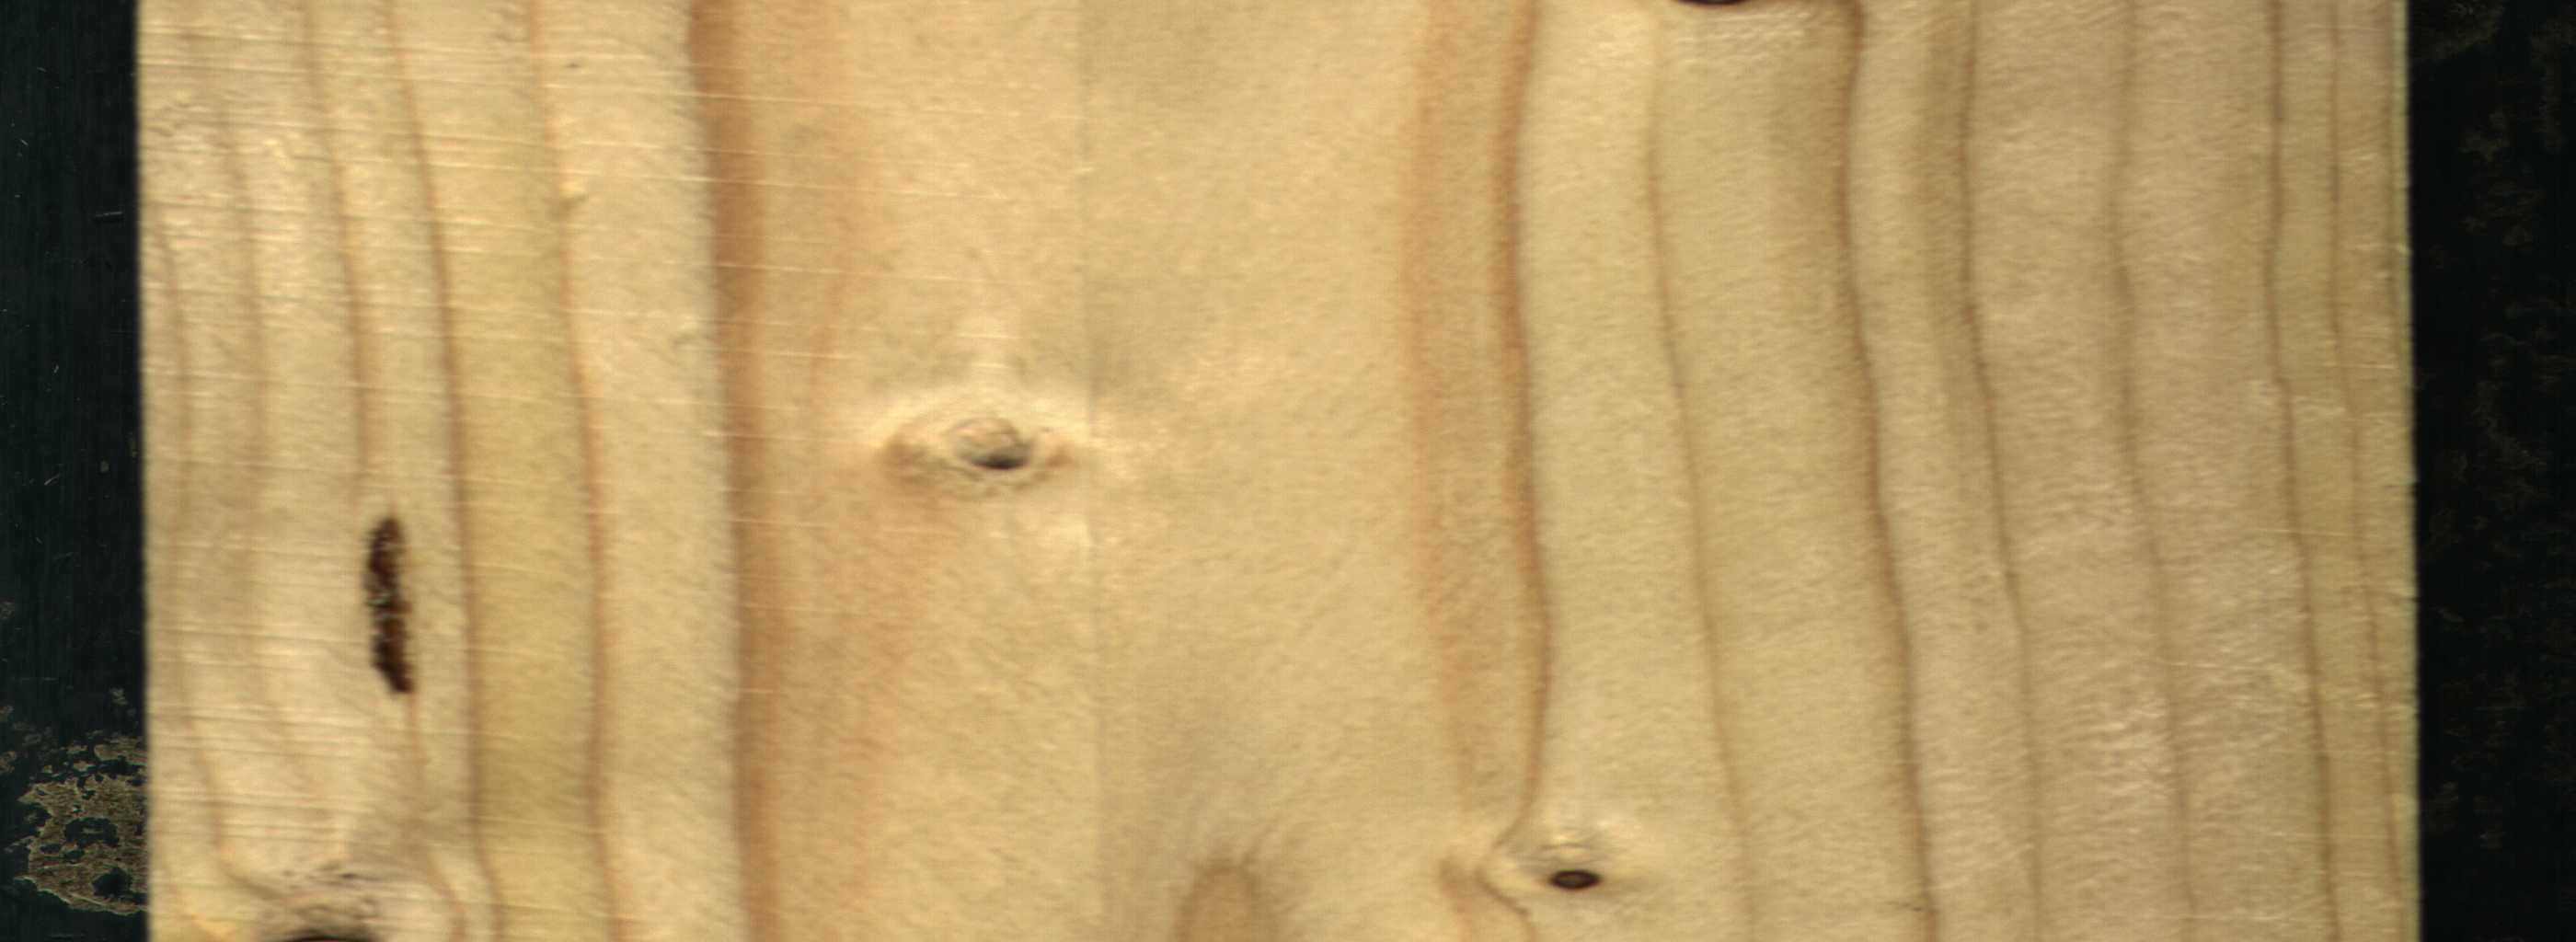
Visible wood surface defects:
resin
Dead_Knot
Dead_Knot
Live_Knot
Live_Knot